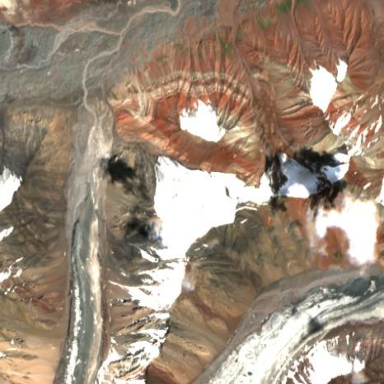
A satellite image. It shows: Majestic glacier in the distance.